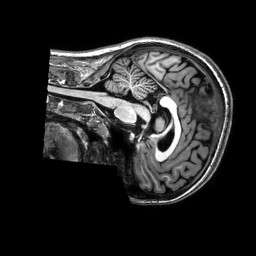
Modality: T1w
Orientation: sagittal
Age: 23
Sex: female
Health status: healthy
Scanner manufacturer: philips
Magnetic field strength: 3 T
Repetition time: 0.009 s
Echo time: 0.003996 s